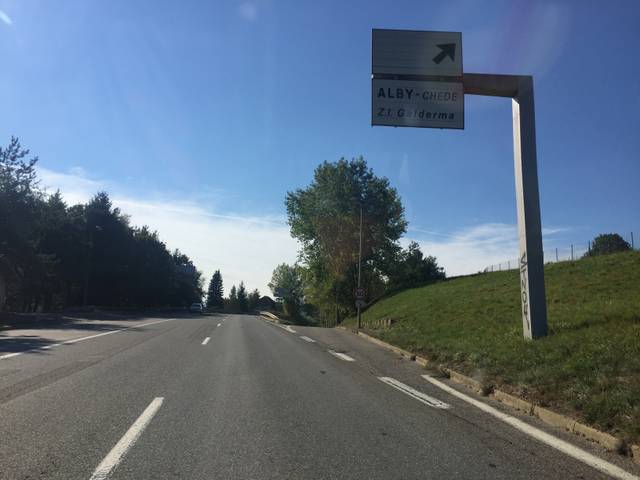
Region: France
Coordinates: 45.82, 6.012